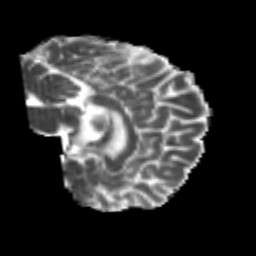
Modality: MD
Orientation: sagittal
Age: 24
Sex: male
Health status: healthy
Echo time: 0.074 s